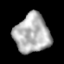
Tissue: lung
Cell type: Epithelial cells
Senescence score: 0.2311
Nuclear area (px): 1323
Mean DAPI intensity: 177.748